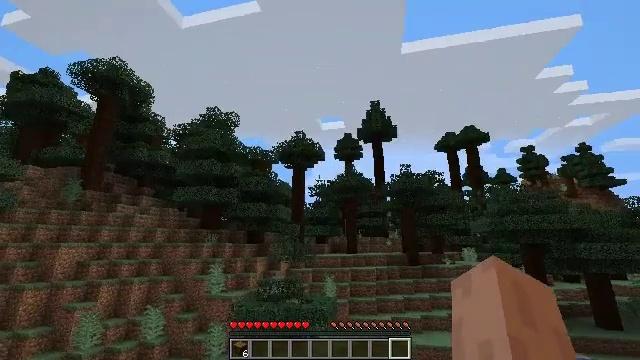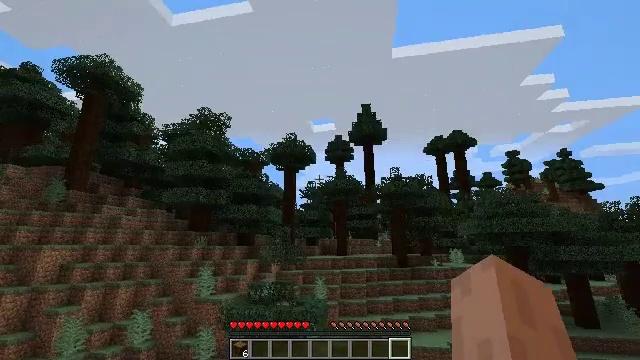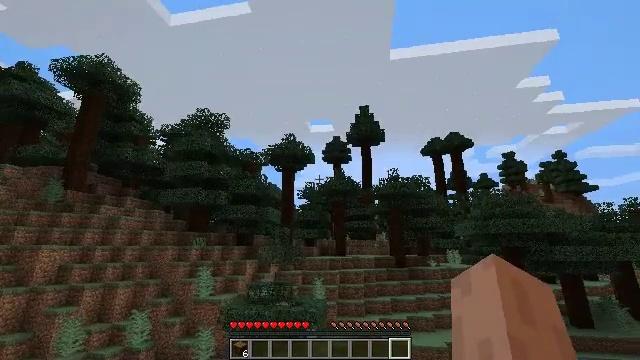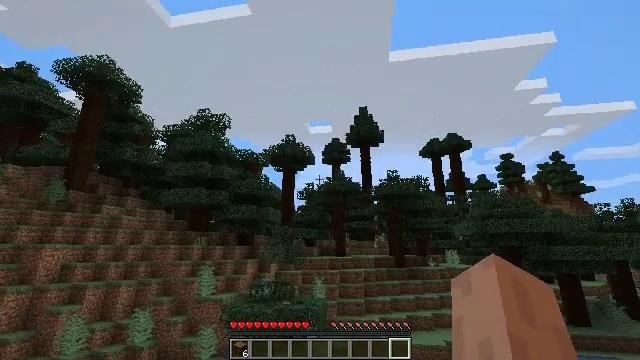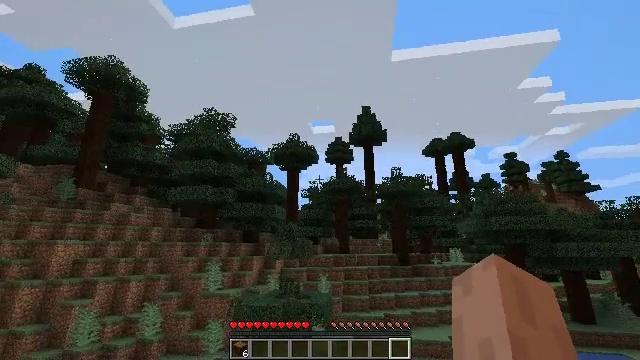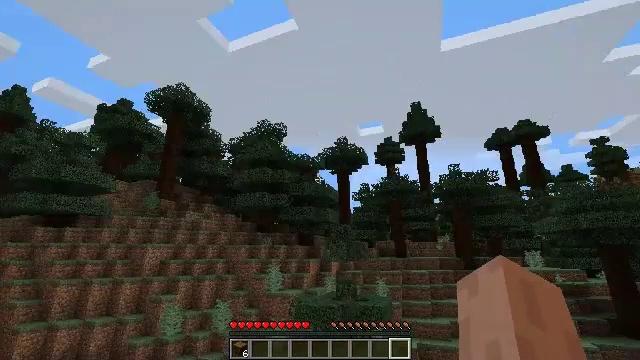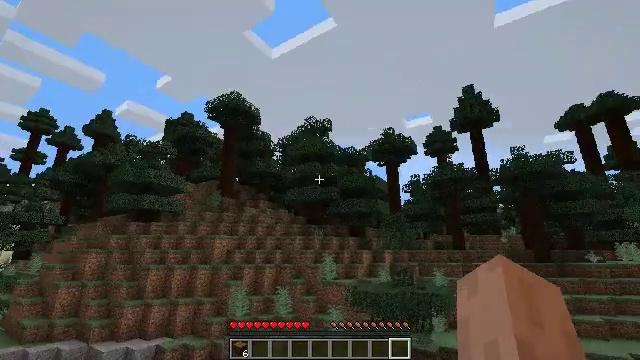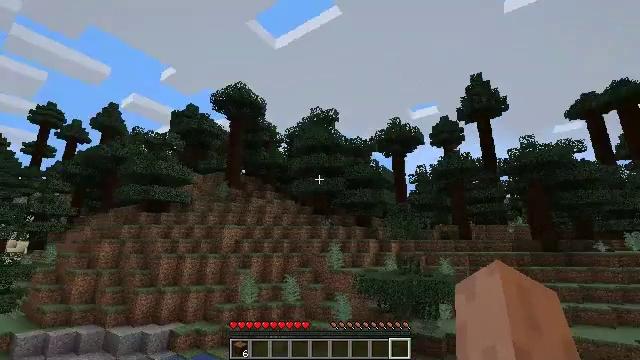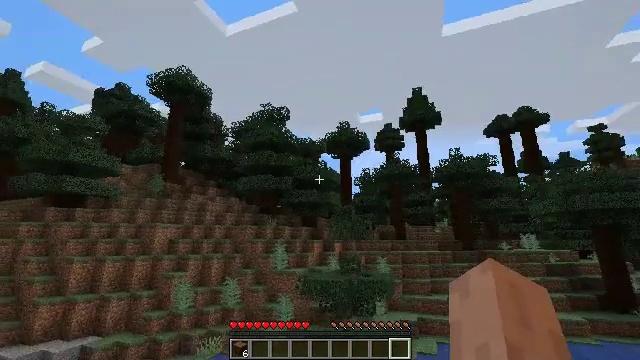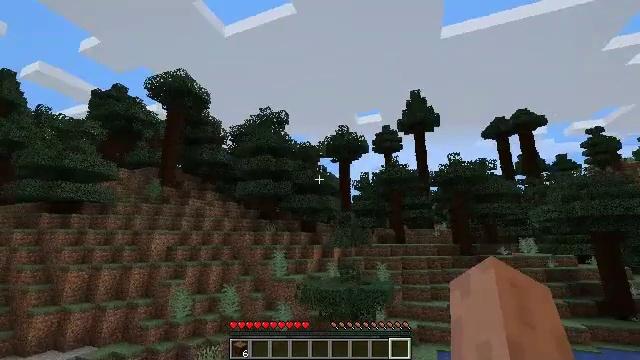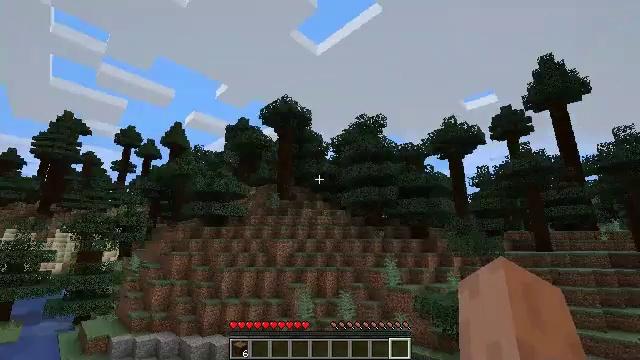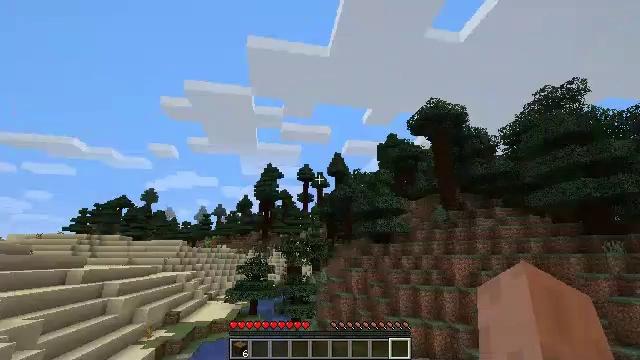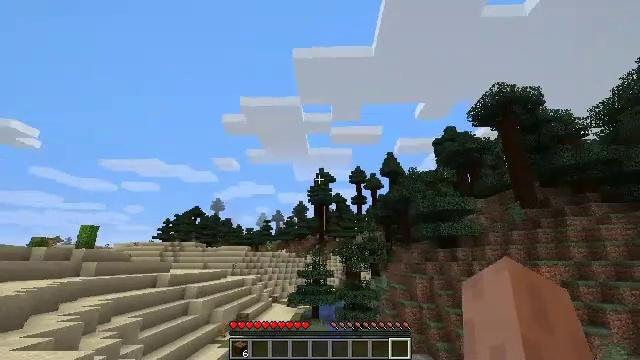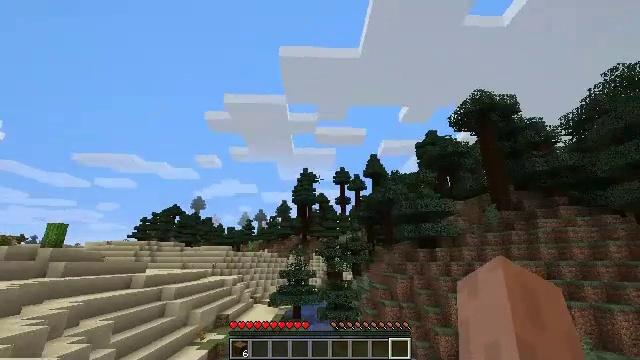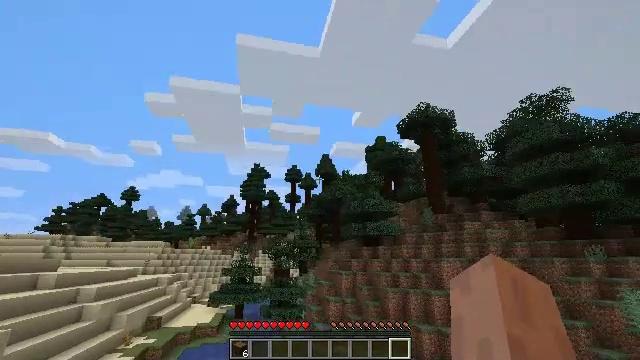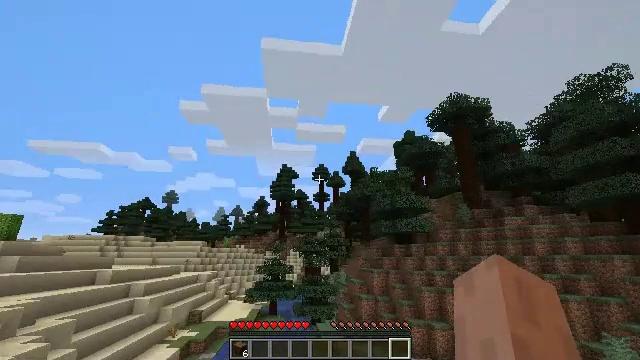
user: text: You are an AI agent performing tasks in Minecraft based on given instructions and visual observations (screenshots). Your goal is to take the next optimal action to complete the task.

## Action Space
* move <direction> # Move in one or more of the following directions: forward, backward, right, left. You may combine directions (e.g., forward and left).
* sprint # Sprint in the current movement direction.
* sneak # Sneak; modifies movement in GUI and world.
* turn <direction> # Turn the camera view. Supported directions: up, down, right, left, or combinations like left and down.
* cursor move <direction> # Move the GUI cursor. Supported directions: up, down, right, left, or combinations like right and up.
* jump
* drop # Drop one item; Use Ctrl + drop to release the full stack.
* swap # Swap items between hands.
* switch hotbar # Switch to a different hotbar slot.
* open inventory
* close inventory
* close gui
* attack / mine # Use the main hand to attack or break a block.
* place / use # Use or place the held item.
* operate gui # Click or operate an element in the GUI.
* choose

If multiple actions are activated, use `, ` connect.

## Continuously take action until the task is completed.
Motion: motion action
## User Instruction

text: Harvest the cactus plant.
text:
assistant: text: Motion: move back and move left, turn right, jump
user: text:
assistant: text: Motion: move back and move left
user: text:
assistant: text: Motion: move back and move left
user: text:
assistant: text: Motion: move back and move left
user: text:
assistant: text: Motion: move back and move left, turn left, jump
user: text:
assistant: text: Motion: move back and move left, turn left, jump
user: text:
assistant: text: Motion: move back and move left, turn left and down, jump
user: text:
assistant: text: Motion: move back and move left, turn right, jump
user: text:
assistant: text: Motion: move left, jump
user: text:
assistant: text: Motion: move left, turn left, jump
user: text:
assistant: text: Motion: move left, turn left and up, jump
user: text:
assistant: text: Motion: move left, turn left, jump
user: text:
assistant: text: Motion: move left, turn right, jump
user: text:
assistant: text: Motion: move left, turn right, jump
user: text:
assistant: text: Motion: move forward and move left, turn left, jump
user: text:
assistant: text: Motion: move forward and move left, jump
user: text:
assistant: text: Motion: move forward and move left
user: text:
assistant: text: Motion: move forward and move left
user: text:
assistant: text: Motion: move left
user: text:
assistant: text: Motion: move left
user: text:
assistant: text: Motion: move left
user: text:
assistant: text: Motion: move left, jump
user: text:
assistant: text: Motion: move left, jump
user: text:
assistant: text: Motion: move left, jump
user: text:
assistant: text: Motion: move left, jump
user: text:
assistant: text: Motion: move left, turn left
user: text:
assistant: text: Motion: move left, turn left
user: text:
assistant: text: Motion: move left, turn left
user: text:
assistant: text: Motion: move left, turn left
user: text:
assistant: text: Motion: move left